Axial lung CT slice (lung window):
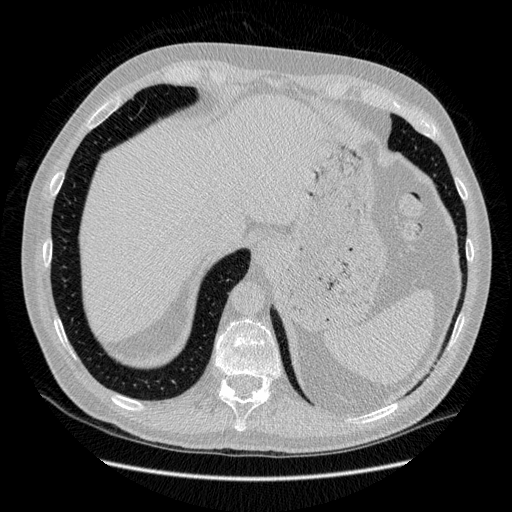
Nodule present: no